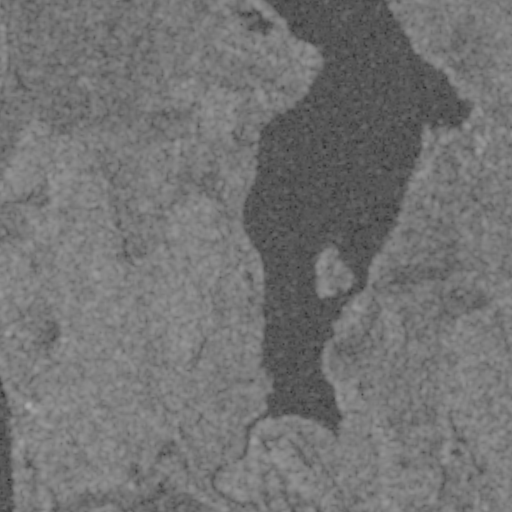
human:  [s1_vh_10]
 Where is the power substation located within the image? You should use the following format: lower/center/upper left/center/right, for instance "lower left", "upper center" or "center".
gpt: The power substation is located in the lower left of the image.
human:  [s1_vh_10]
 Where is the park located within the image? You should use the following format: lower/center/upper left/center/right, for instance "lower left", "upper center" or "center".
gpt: There is no park in the image.

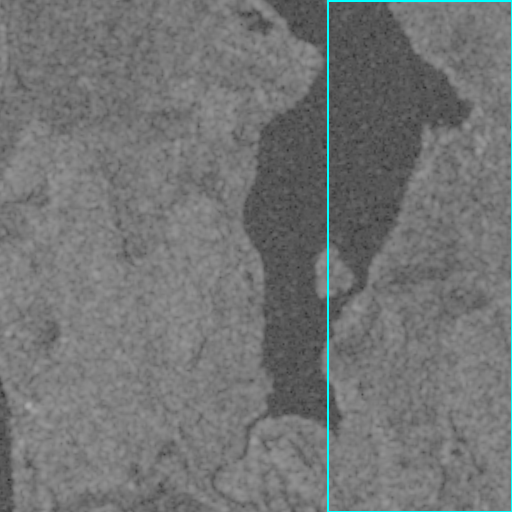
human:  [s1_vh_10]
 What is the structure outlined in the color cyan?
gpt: The structure outlined in cyan is a crop field.
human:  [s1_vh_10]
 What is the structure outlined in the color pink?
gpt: There is no pink outline.